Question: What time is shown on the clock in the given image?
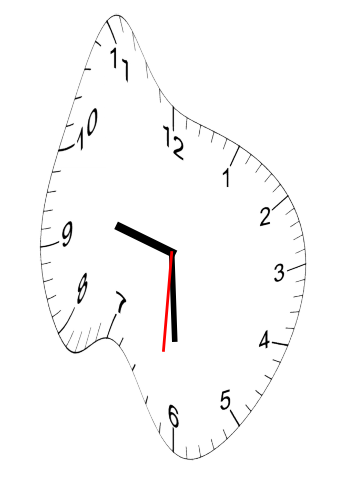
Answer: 09:29:31